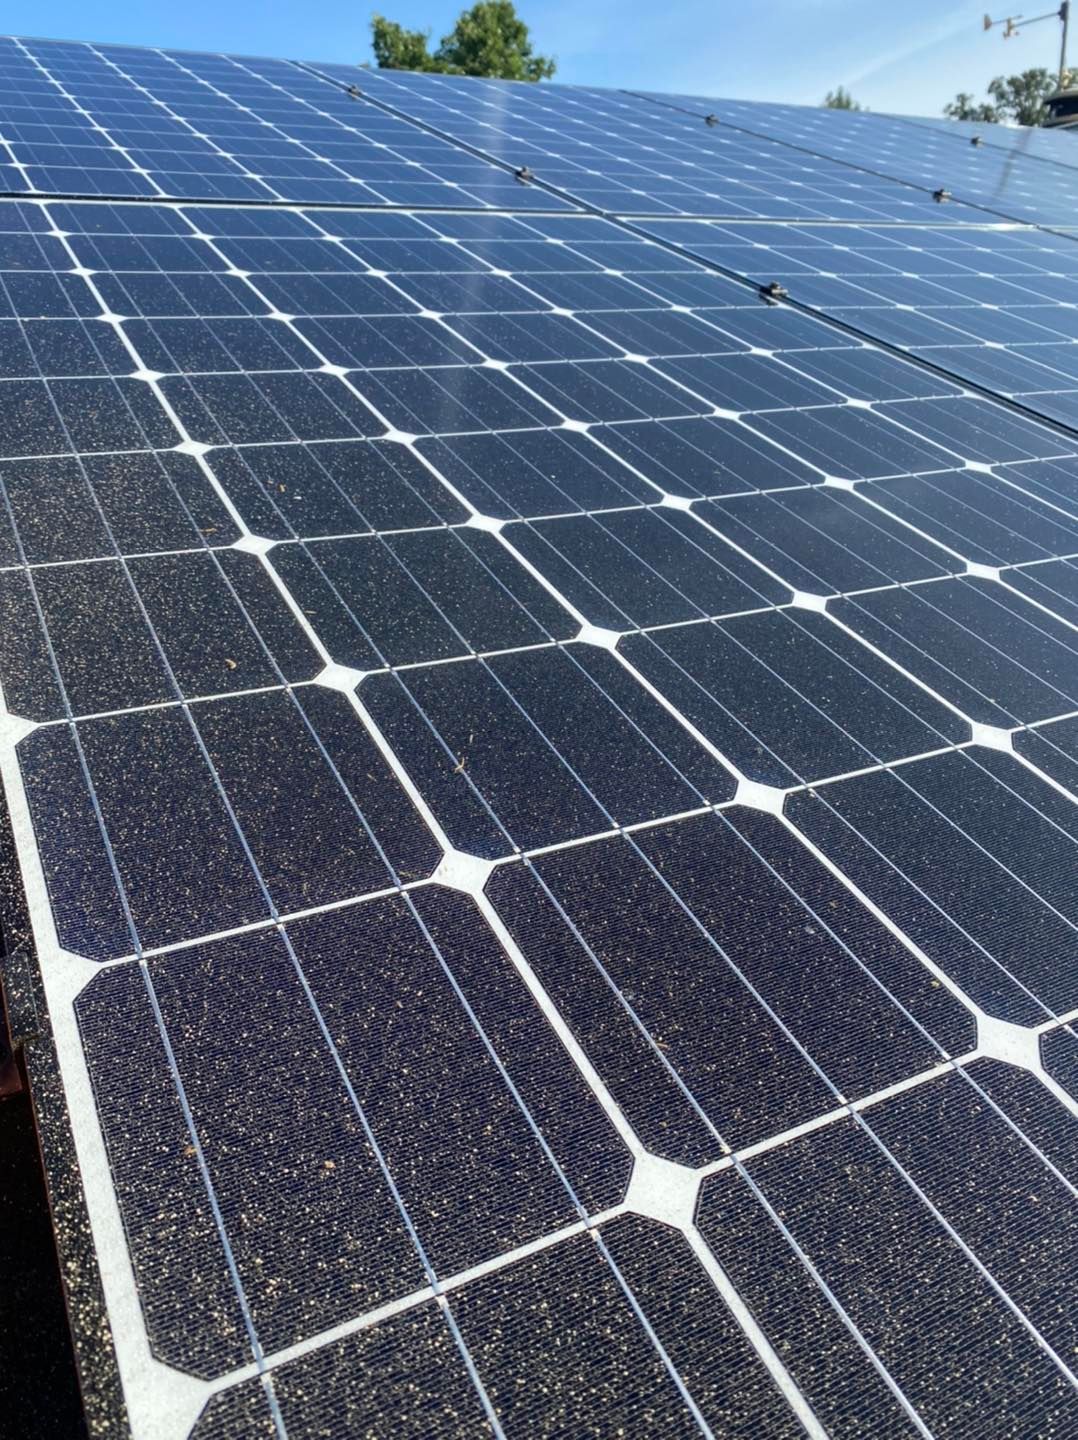
Label: Dusty